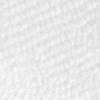
Label: no_change